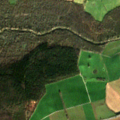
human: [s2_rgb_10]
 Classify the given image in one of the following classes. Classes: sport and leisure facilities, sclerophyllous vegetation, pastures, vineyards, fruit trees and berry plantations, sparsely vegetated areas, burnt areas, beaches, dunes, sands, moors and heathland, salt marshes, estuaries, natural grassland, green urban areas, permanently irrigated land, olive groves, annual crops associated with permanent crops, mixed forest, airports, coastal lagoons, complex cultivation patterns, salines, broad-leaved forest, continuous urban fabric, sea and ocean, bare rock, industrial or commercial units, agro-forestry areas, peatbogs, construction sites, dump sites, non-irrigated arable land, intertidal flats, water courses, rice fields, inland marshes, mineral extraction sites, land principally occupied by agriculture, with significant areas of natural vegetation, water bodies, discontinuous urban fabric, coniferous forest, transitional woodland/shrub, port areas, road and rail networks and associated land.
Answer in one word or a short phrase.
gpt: pastures, mixed forest